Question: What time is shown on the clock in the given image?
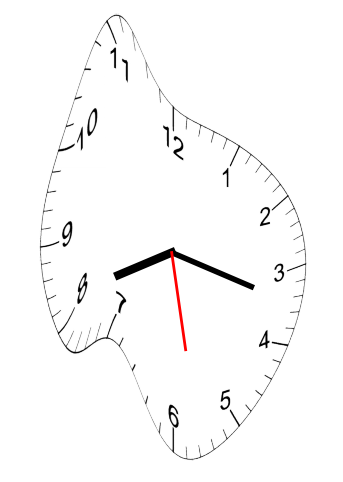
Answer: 08:17:28